Question: I have the following tables -
'''
ID
UserID
JobID
TimeTaken
JobPhase
'''
'''
ID
StockID
JobID
UserID
Quantity
'''
'''
ID
Name
CostPrice
'''
The following query is returning duplicate rows, because there is more than one stock item allocated to the job and more than one phase (tl.Phase). My question is, how can I return just 1 row with sum's? By adding SUM() as it stands, the values returned would be wrong.
'''
SELECT
TimeTaken as 'HoursSold', s.CostPrice * mfj.Quantity as 'StockCost'
FROM
TimeLogs tl
LEFT JOIN
MaterialsForJob mfj ON mfj.JobID = tl.JobID AND mfj.UserID = tl.UserID
INNER JOIN
Stock s ON s.ID = mfj.StockID
WHERE
tl.UserID = 10000 AND
tl.DateEntry BETWEEN DATEADD(wk, DATEDIFF(wk, 0, '11/07/2013'), 0)
AND DATEADD(wk, DATEDIFF(wk, 0, '11/07/2013'), 6)
'''
At the moment, the above query returns -

However, it should show -
'''
<PHONE>.00
'''
Hope this makes sense. Thanks
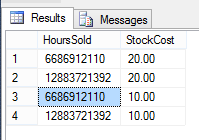
Answer: Try this query with SUM and DISTINCT. This should get you the right result :
'''
SELECT t1.JobID AS JID, SUM(DISTINCT(TimeTaken)) as 'HoursSold', SUM(DISTINCT(s.CostPrice * mfj.Quantity)) as 'TotalStockCost'
FROM TimeLogs tl
LEFT JOIN MaterialsForJob mfj on mfj.JobID = tl.JobID and mfj.UserID = tl.UserID
INNER JOIN Stock s on s.ID = mfj.StockID
WHERE
tl.UserID = 10000 and
tl.DateEntry between dateadd(wk, datediff(wk,0,'11/07/2013'), 0) and
dateadd(wk, datediff(wk,0,'11/07/2013'), 6)
GROUP BY JID
'''